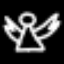
Label: angel